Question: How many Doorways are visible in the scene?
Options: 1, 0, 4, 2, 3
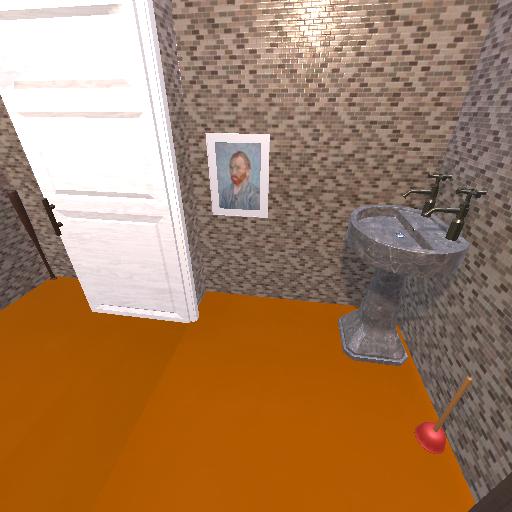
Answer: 1